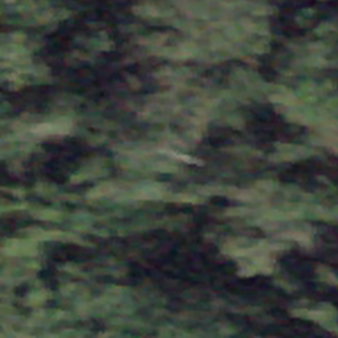
Label: other